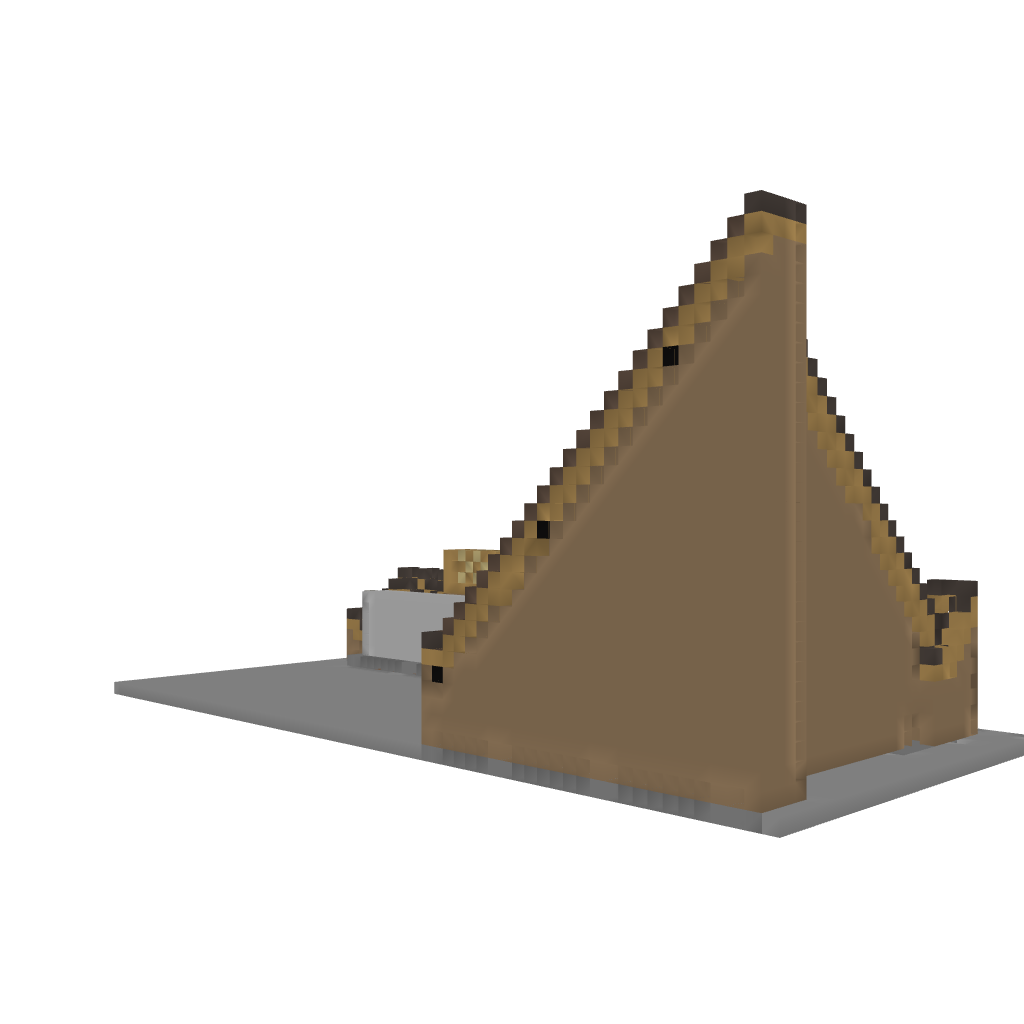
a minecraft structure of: Roller Coaster